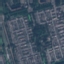
Label: Residential